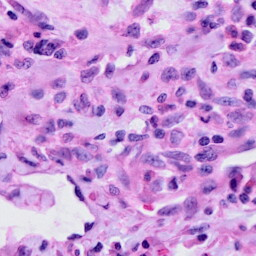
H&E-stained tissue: Cervix